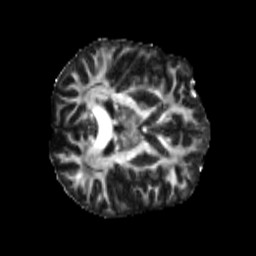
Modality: FA
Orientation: axial
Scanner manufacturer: siemens
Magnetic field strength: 3 T
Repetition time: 4 s
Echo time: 0.0594 s